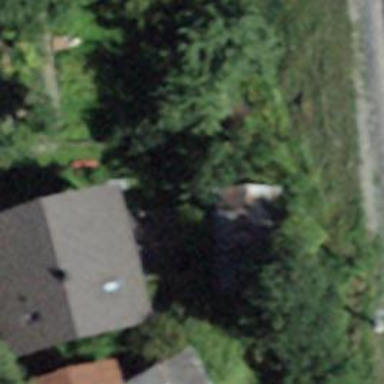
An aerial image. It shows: Shed.